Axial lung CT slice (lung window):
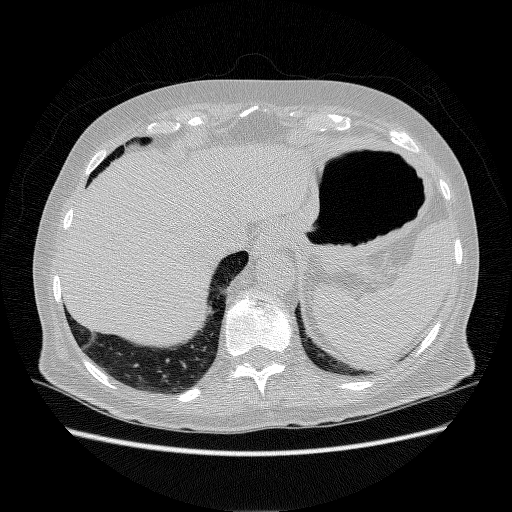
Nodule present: no